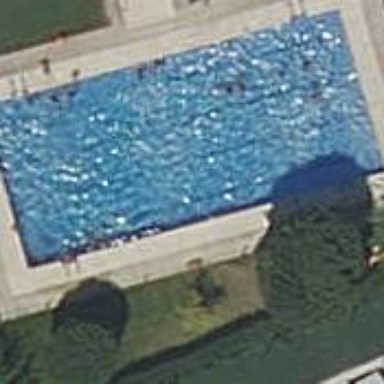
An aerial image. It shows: Swimming pool located in leisure land.